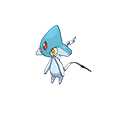
Pok\u00e9mon: azelf